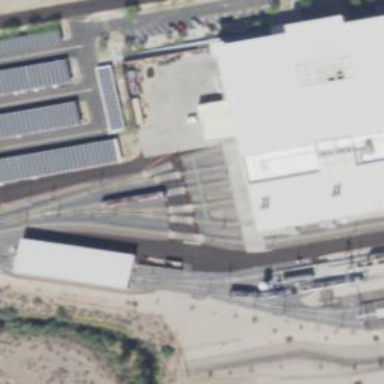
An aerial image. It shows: Light rail yard with electrified contact lines.